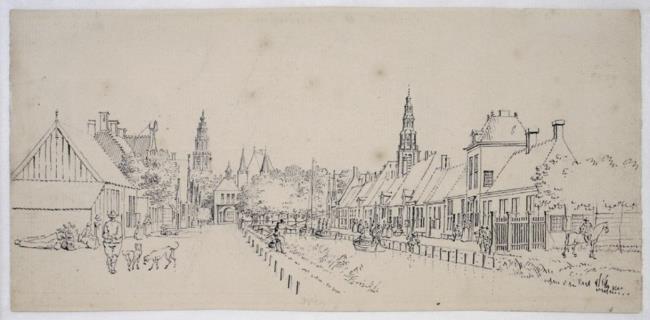
Title: Gezicht op Groningen vanaf het Hoendiep
Artist: Cornelis Pronk
Earliest date: 1754
Genre: drawing
Keywords: topography, cityscape, church tower, city gate, barge canal, dog, fisherman, fence, house